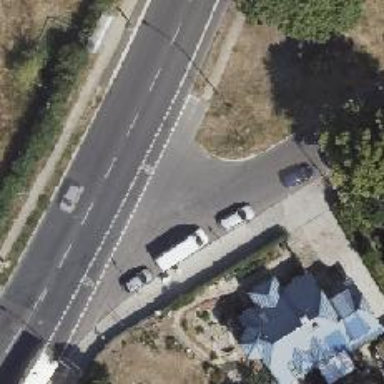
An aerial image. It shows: Road with "give way" sign.